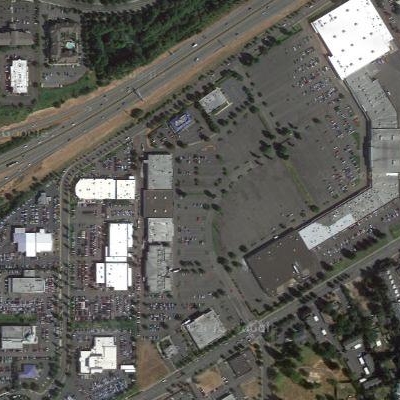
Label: gParking